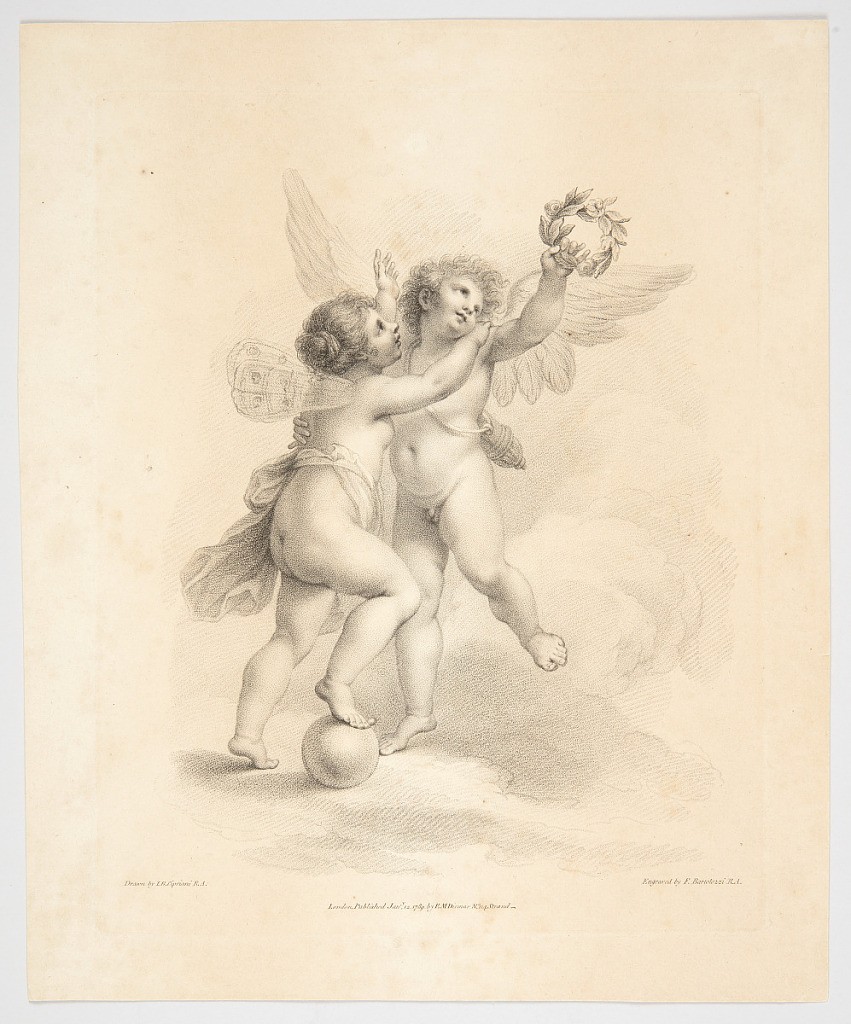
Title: Cupid and Psyche
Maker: Francesco Bartolozzi, Italian, active England, 1727–1815
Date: ca. 1789
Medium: Stipple engraving on white paper
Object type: Print
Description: The two playing in the clouds. Cupid has one arm about Psyche, the quiver slung on his back, and is teasing her by holding a weath aloft. With one foot on a globe, she attempts to reach it.